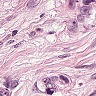
Metastatic tissue present: yes